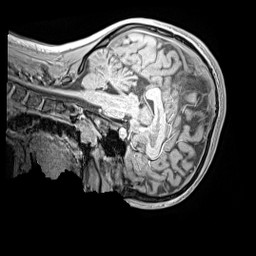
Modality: MP2RAGE
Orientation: sagittal
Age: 12
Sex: female
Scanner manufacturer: siemens
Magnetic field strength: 3 T
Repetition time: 4 s
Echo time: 0.00299 s